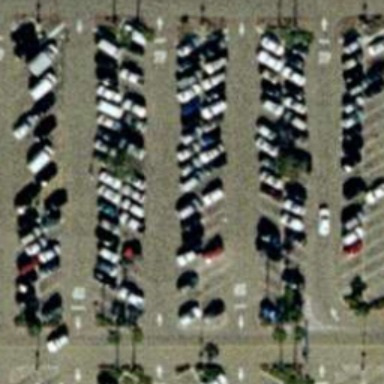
Lots of cars parked neatly in the parking lot .